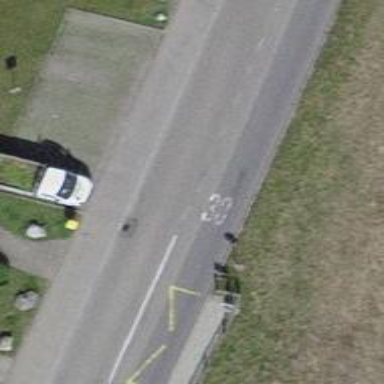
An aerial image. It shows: Post box.